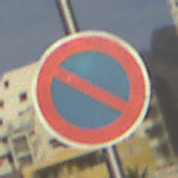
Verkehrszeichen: EingeschraenktesHalteverbot
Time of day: MorningAfternoon
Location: Outdoor (Suburban)
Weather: PartlyCloudy
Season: NotSpecified
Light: Natural